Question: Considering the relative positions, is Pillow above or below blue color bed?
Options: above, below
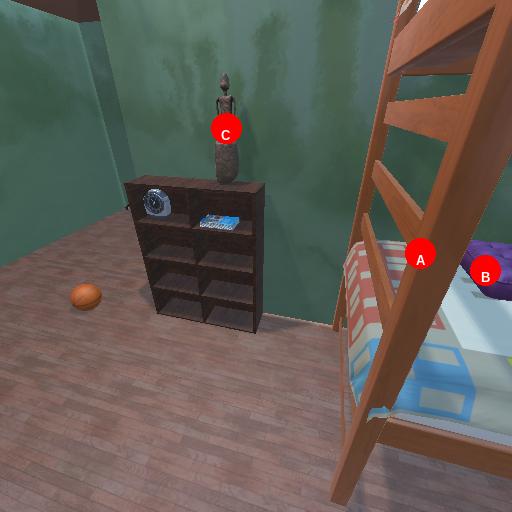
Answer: above